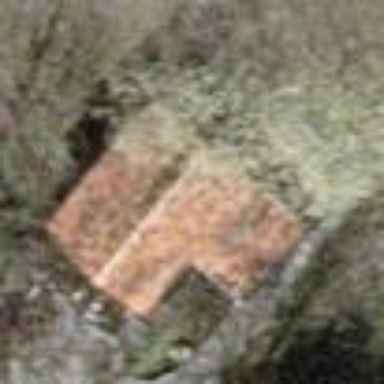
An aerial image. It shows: Cabin.